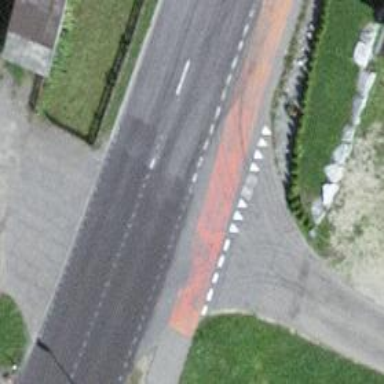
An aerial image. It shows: Uncontrolled road crossing with surface markings.